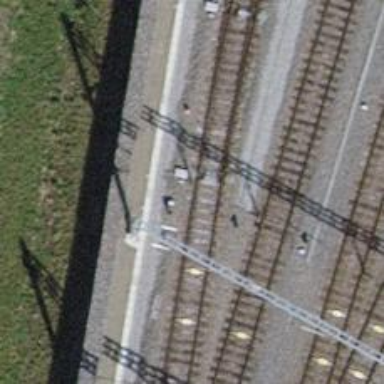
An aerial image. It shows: Railway switch.